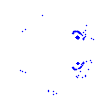
Particle: proton